Question: I am preparing a window with some horizontal tabs using JTabbedPane, Tabs And window are prepared properly.
Now I need to setup these tabs in level basis, based on my requirement (My logic returns integer value based on that I need to setup levels ).
Levels look like :

Can you please advise?
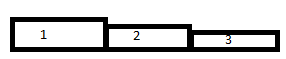
Answer: Just the sight of screenshot:

'''
import java.awt.*;
import java.awt.event.*;
import javax.swing.*;
public class TabHeightTest {
public JComponent makeUI() {
JTabbedPane tabbedPane = new JTabbedPane(
JTabbedPane.TOP, JTabbedPane.SCROLL_TAB_LAYOUT);
tabbedPane.setUI(new javax.swing.plaf.basic.BasicTabbedPaneUI() {
@Override protected int calculateTabHeight(
int tabPlacement, int tabIndex, int fontHeight) {
return 32;
}
@Override protected void paintTab(
Graphics g, int tabPlacement, Rectangle[] rects, int tabIndex,
Rectangle iconRect, Rectangle textRect) {
if(tabIndex==0) {
rects[tabIndex].height = 20 + 1;
rects[tabIndex].y = 32 - rects[tabIndex].height + 1;
} else if(tabIndex==1) {
rects[tabIndex].height = 26 + 1;
rects[tabIndex].y = 32 - rects[tabIndex].height + 1;
}
super.paintTab(g, tabPlacement, rects, tabIndex, iconRect, textRect);
}
});
tabbedPane.addTab("000", new JLabel("aaaaaaaaaaa"));
tabbedPane.addTab("111", new JScrollPane(new JTree()));
tabbedPane.addTab("222", new JSplitPane());
return tabbedPane;
}
public static void main(String[] args) {
EventQueue.invokeLater(new Runnable() {
@Override public void run() {
createAndShowGUI();
}
});
}
public static void createAndShowGUI() {
JFrame frame = new JFrame();
frame.setDefaultCloseOperation(WindowConstants.EXIT_ON_CLOSE);
frame.getContentPane().add(new TabHeightTest().makeUI());
frame.setSize(320, 240);
frame.setLocationRelativeTo(null);
frame.setVisible(true);
}
}
'''